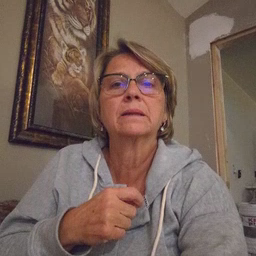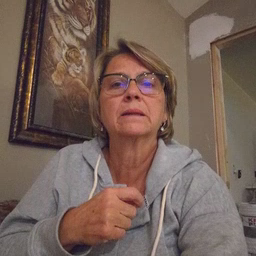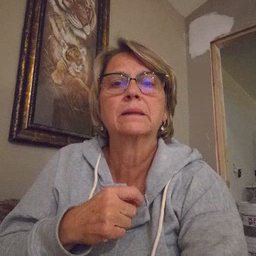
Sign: because